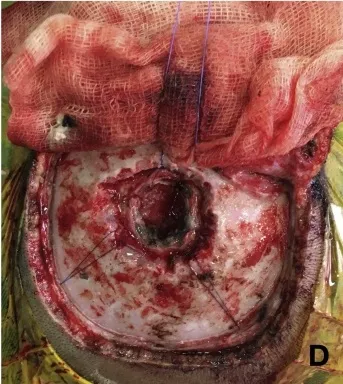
(D) Operative field after opening dura and tumor excision.
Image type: medical_photograph (other_medical_photograph)